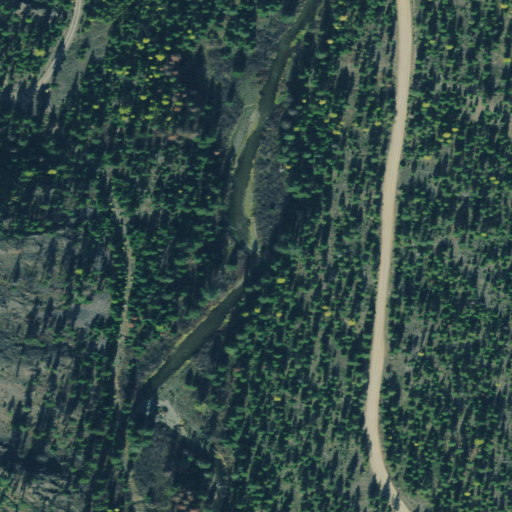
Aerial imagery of valley in Montana named Basin Draw containing evergreen forest, shrub, and open development